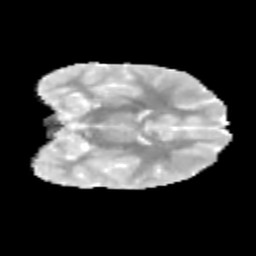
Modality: MD
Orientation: coronal
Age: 9
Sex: female
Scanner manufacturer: siemens
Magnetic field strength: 3 T
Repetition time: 3.8 s
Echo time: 0.07 s